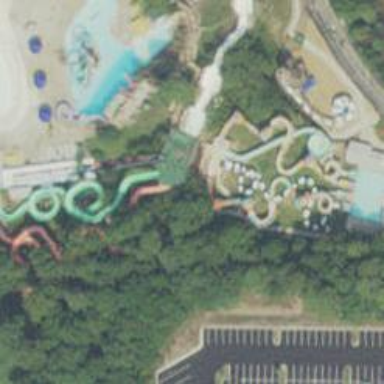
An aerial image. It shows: Water slide attraction.